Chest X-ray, AP view. Patient: 74 years old, sex M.
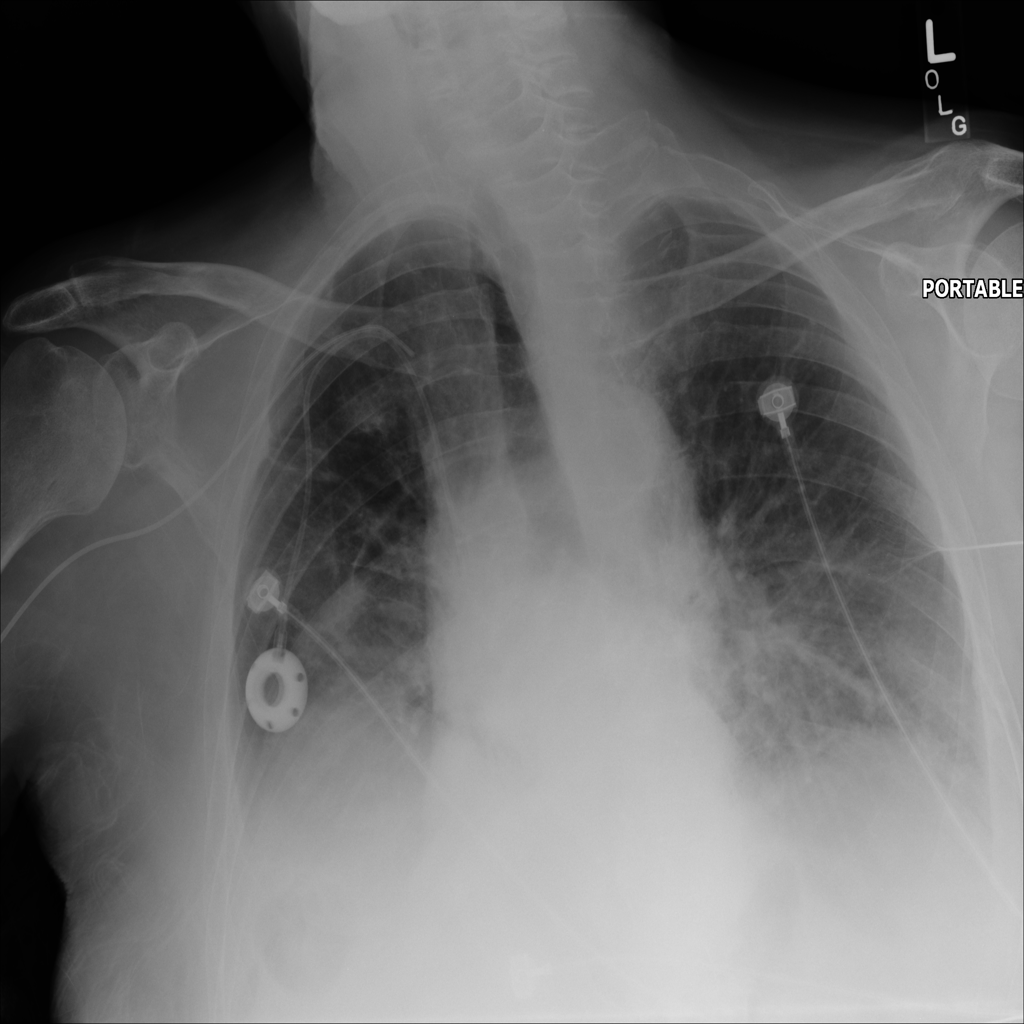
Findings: No Finding